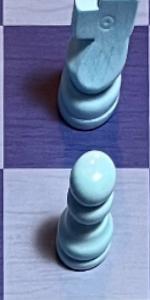
Label: Pawn_White